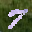
Label: 7